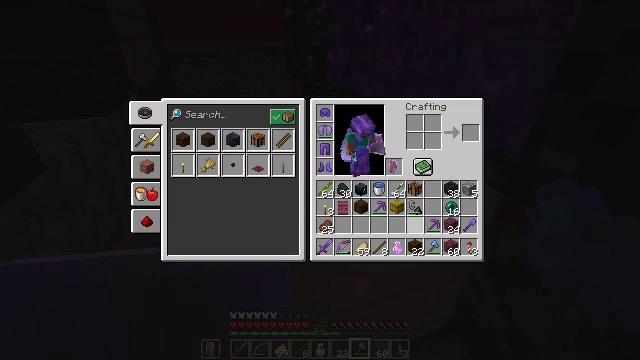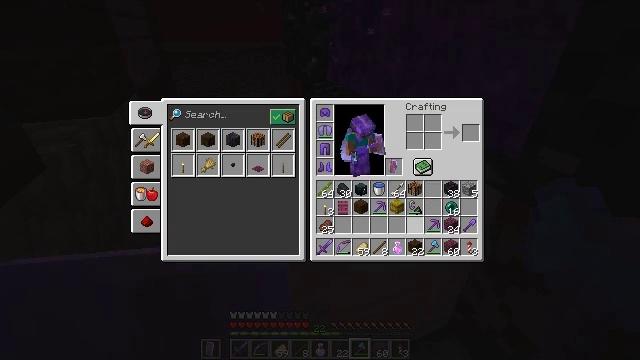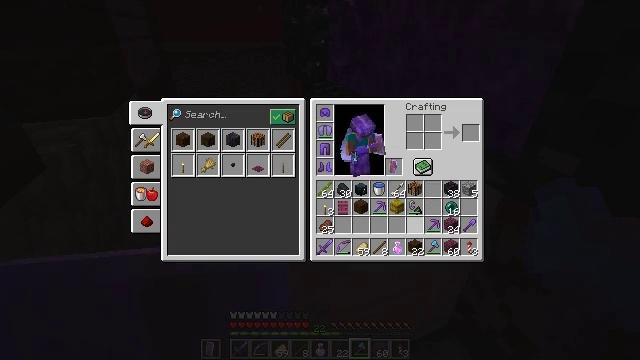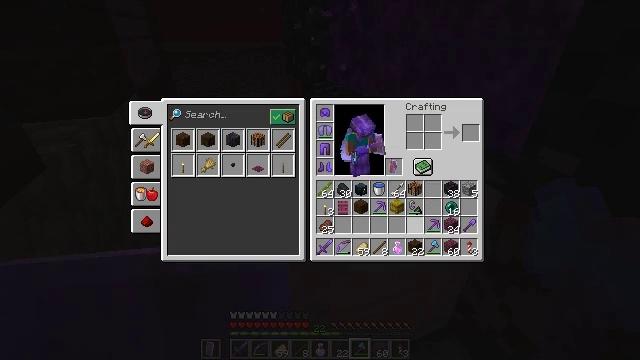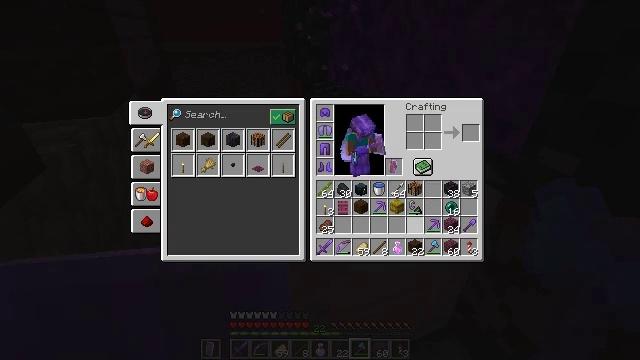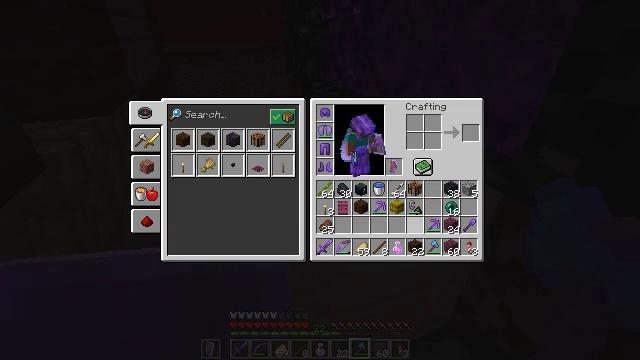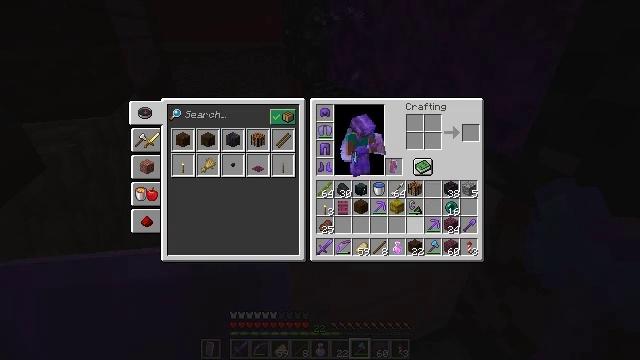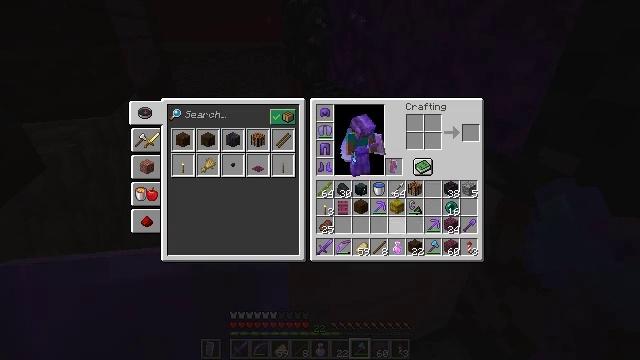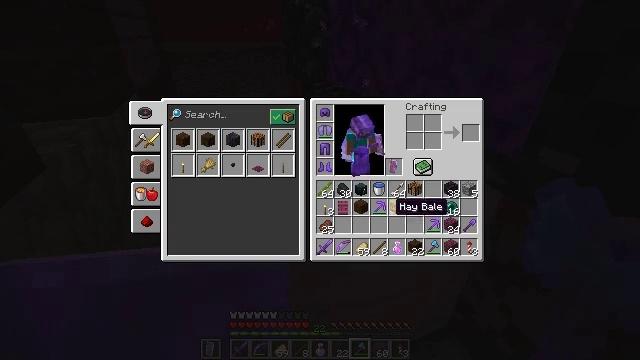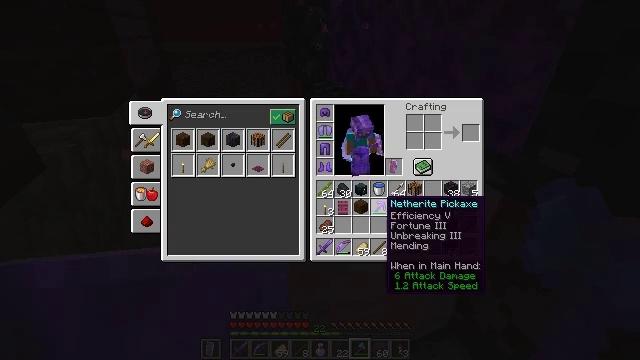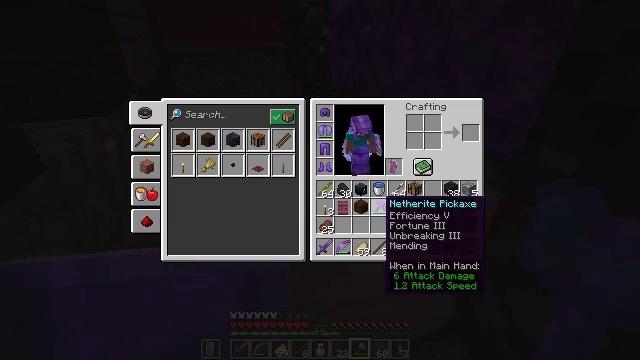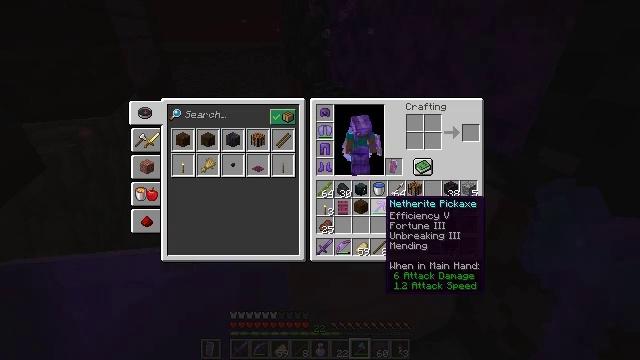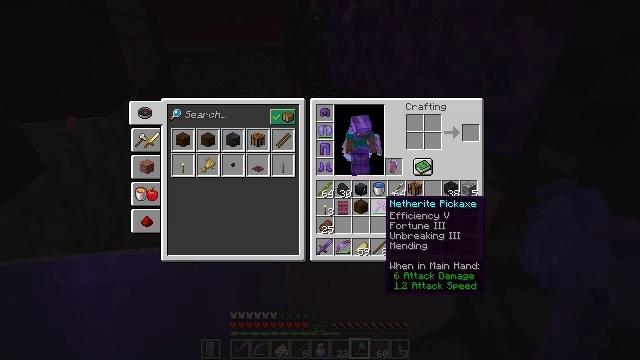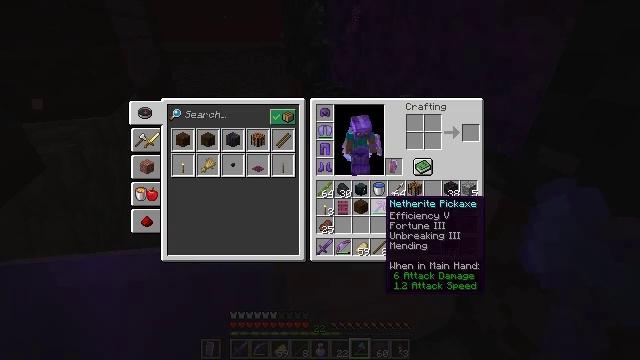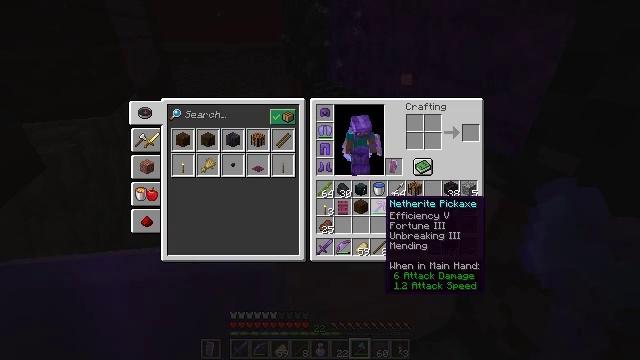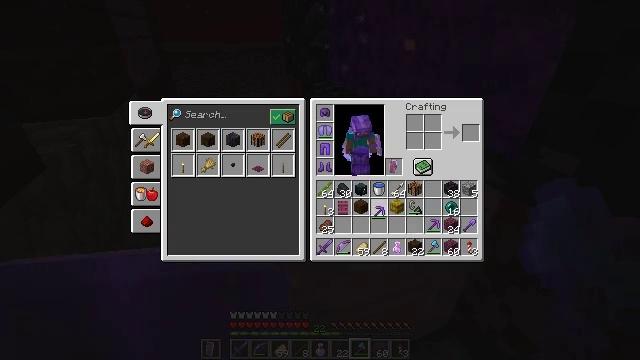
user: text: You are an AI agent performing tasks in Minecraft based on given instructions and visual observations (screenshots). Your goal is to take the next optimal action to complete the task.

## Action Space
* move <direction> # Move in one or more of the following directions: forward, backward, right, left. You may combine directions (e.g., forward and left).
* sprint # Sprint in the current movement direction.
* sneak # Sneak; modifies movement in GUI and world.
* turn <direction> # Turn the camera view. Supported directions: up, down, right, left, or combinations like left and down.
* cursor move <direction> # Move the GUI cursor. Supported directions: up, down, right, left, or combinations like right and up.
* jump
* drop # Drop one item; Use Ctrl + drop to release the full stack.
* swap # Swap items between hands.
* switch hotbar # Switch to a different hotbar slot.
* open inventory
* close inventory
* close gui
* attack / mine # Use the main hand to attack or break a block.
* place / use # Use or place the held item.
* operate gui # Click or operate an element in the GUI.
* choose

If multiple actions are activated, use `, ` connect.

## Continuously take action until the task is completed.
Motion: motion action
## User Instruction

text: Gather the shulker box for storage.
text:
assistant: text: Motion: sneak
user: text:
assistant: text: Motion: sneak
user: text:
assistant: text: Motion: no_op
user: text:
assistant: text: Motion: no_op
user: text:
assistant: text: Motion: no_op
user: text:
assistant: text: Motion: turn left
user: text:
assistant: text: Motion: turn left
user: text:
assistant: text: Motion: turn left
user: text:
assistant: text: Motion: turn left
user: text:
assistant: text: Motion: no_op
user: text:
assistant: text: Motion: no_op
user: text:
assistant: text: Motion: no_op
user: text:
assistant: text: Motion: no_op
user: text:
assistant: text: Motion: no_op
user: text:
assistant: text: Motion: attack / mine
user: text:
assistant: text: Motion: attack / mine
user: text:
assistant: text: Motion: attack / mine
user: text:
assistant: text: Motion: turn right and down
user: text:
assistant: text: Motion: turn right
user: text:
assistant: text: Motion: no_op
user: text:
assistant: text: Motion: no_op
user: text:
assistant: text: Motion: turn down
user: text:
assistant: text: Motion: no_op
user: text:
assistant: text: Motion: no_op
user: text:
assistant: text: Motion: no_op
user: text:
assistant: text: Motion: no_op
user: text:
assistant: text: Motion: attack / mine
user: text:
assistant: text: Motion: attack / mine
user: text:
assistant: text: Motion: attack / mine
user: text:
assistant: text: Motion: attack / mine